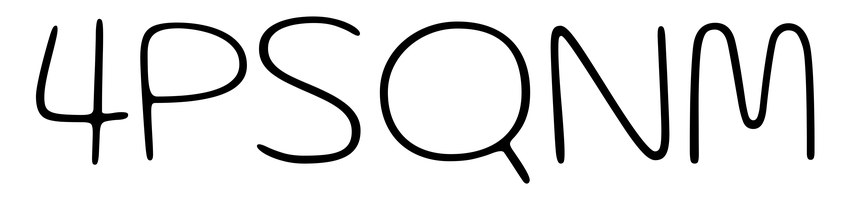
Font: Gluten_Thin